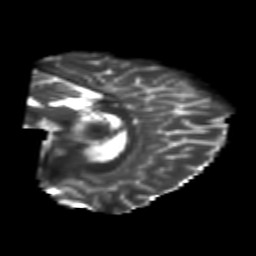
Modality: T2w
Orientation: sagittal
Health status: healthy
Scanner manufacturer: philips
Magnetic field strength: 3 T
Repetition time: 6.964 s
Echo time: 0.092 s